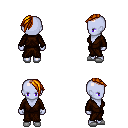
a pixel art fantasy rpg character, female body template, dark elf, purple skin, brown robe, red pants, dark blonde long mohawk hairstyle, white slippers, four views (front, back, left, right), 2x2 character sprite sheet, small pixel art, hard edges, no anti-aliasing